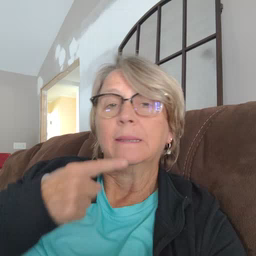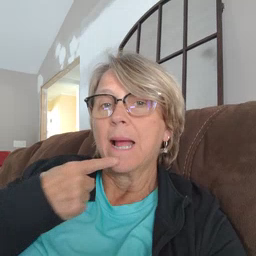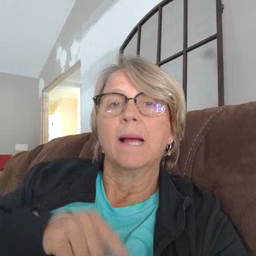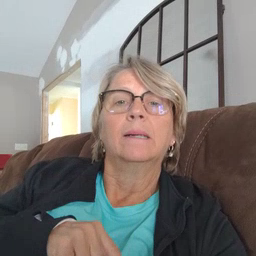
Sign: say